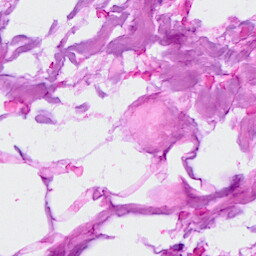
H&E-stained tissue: Breast